Interaction volume radius: 5 \u00c5
Interaction volume height: 40 \u00c5
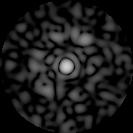
Disorder parameter: 0.8079